Question: This source showed 'DialogFragment' created new 'Fragment' and blocked all screen ('FragmentActivity'). I need to add a 'Dialog' in the 'Fragment' so that when I can scroll the screen and the 'DialogFragment' will not interfere. Current code:
'''
FragmentManager fm = fa.getSupportFragmentManager();
FragmentTransaction ft = fm.beginTransaction();
// create dlg fragment
DialogFragment fragment = new DialogFragment();
// show the dialog.
fragment.show(fm, "android:switcher:888889:1"); // "android:switcher:888889:1" - existing fragment!
'''

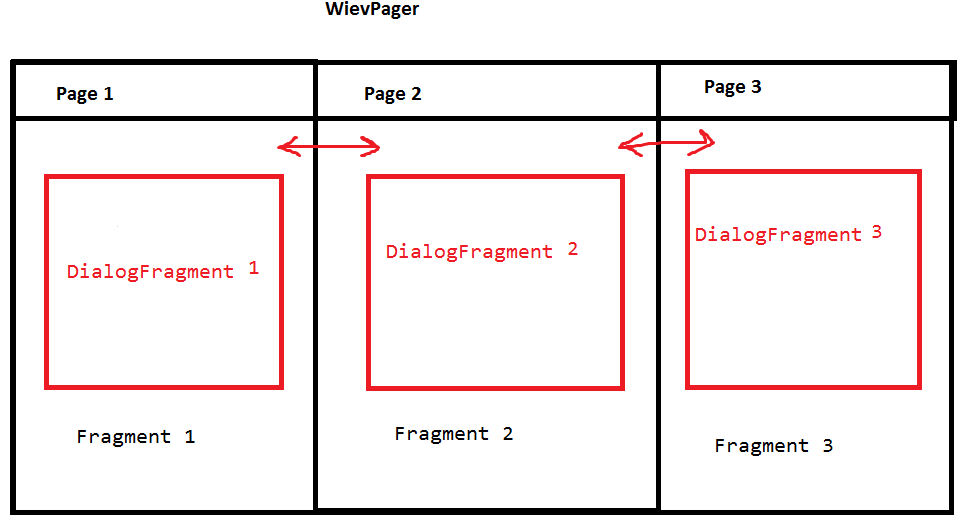
Answer: > i need to add Dialog in the "fragment" Then I can scroll the screen
and FragmentDialog will not interfere
A normal 'DialogFragment'(or normal 'Dialog') will not work for what you want. Insted you could make use of nested 'Fragments'. More precisely you'll need to modify your current 'Fragment''s view from the 'ViewPager' to wrap their current layout with a 'RelativeLayout' or a 'FrameLayout' along with adding another container(a 'FrameLayout') on top of the content.
That extra 'FrameLayout' on top will be used as a 'Dialog' holder(so the 'Dialog' will appear as floating on top of the normal content) and to this container you'll add a 'Fragment' to represent the 'Dialog'(a normal 'Fragment', not a 'DialogFragment'). You'll then be able to swipe the 'ViewPager' even with your fake 'Dialog' showing.
Also, keep in mind that swiping the 'ViewPager' although a 'Dialog' is showing on the screen, might be counter intuitive for the user.